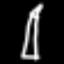
Label: pencil